Question: I am using JProfiler to view all the JDBC calls in my application that's using Hibernate. It turns out that the top 2 hot spots are "'unknown'" and "'select 1'". Any ideas what they are?

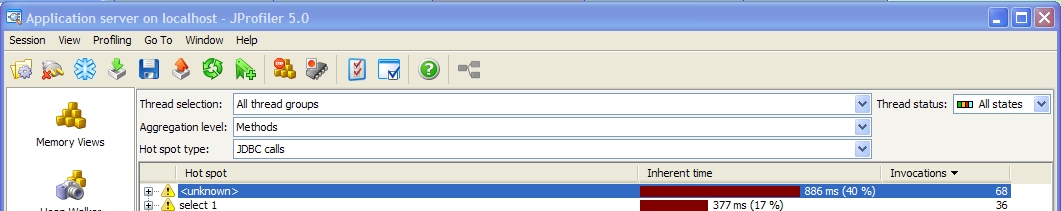
Answer: The "select 1" is a check to see if the connection is still valid. Can also be "select 1 from dual" or "select 1+1" depending on database used.